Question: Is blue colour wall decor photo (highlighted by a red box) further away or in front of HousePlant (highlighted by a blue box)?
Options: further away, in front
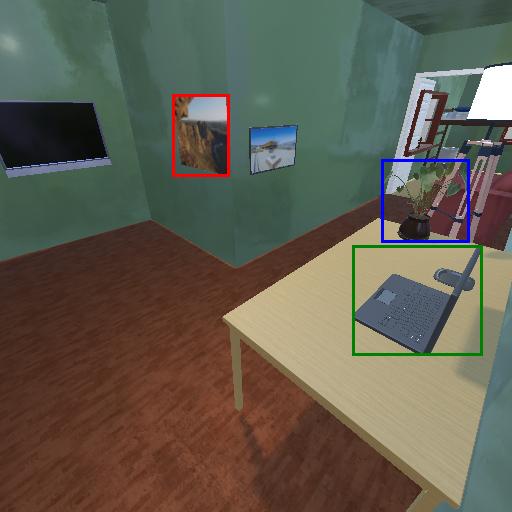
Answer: further away